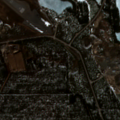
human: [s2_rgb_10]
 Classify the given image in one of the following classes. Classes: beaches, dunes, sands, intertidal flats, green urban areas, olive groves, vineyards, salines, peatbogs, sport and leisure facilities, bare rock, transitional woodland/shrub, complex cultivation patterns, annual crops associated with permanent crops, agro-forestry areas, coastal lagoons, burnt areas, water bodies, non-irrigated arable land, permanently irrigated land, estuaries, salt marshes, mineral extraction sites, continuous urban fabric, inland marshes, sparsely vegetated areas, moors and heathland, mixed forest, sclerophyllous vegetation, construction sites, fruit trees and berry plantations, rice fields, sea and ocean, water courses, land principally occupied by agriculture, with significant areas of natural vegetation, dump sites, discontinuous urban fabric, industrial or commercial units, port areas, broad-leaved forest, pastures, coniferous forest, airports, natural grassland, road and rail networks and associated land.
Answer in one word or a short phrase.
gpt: airports, mineral extraction sites, coniferous forest, transitional woodland/shrub, water bodies